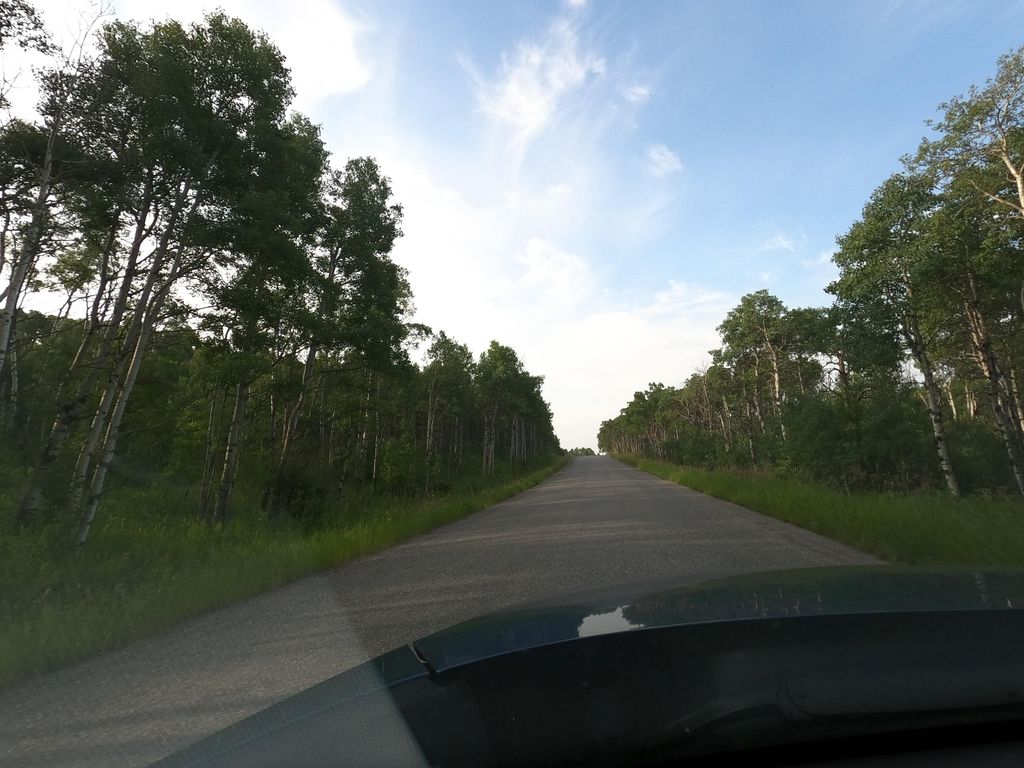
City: calgary